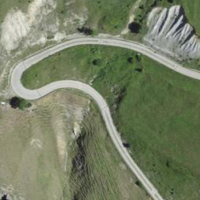
EUNIS habitat code: 26
Species observed at this site:
Ononis spinosa
Berberis vulgaris